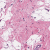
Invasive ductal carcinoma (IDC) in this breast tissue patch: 0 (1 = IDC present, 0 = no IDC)